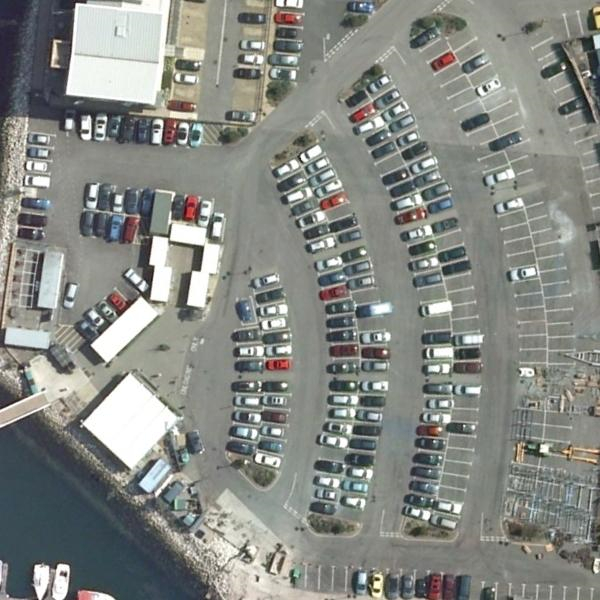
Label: Parking